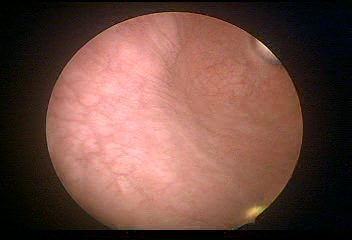
Modality: WLC
Class: Normal mucosa
Bladder cancer association: No